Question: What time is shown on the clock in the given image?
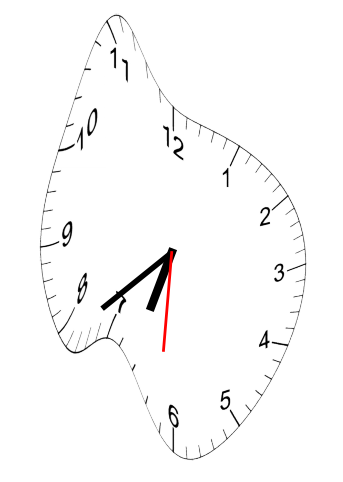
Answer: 06:38:31